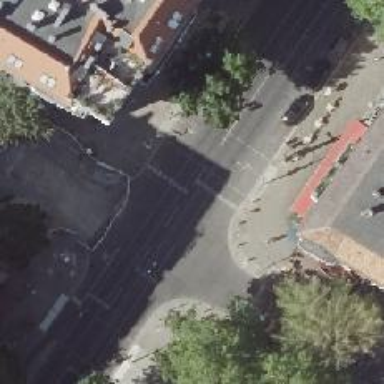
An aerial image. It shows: Unmarked crossing on asphalt footway.